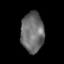
Tissue: lung
Cell type: Others
Senescence score: 0.1735
Nuclear area (px): 899
Mean DAPI intensity: 107.614